Question: I want to build an activity with the following design. Up until now I just used relative and linear layouts.
Is it possible to make the following design with this group views or should I be useing something else?

I want to put some animations on the shapes no.2 and no.3 but not the "text1" and "text2".
What should I do? Is it possible to design this only in my xml file or should I be doing some work in my java code?
* just the colored part is the layout , the numbers and the arrows are not part of it.
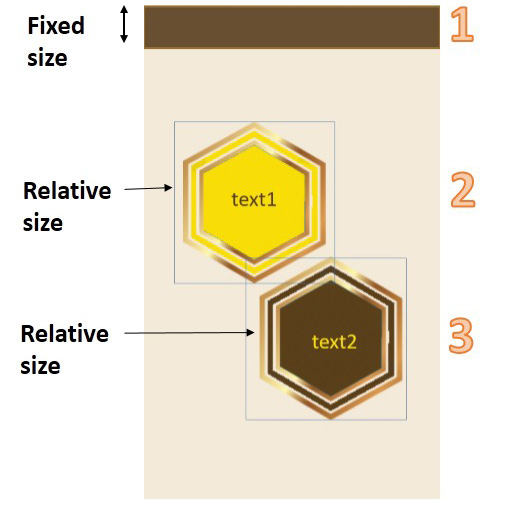
Answer: This is what I did, I used 3 invisible views to help me put my imageviews where I want them.
As for the sizes, I will use "dimens.xml" and different values for different screen sizes.
'''
<RelativeLayout xmlns:android="http://schemas.android.com/apk/res/android"
xmlns:tools="http://schemas.android.com/tools"
android:layout_width="match_parent"
android:layout_height="match_parent"
android:background="@color/background" >
<View
android:id="@+id/center"
android:layout_width="60dp"
android:layout_height="60dp"
android:layout_centerInParent="true"
android:visibility="invisible" />
<view
android:id="@+id/up"
android:layout_width="1dp"
android:layout_height="1dp"
android:layout_above="@id/center"
android:layout_toRightOf="@id/center"/>
<view
android:id="@+id/down"
android:layout_width="1dp"
android:layout_height="1dp"
android:layout_below="@id/center"
android:layout_toLeftOf="@id/center"/>
<ImageView
android:id="@+id/p_button"
android:layout_width="150dp"
android:layout_height="150dp"
android:layout_above="@id/down"
android:layout_toLeftOf="@id/up"
android:src="@drawable/p"
tools:ignore="ContentDescription" />
<ImageView
android:id="@+id/s_button"
android:layout_width="150dp"
android:layout_height="150dp"
android:layout_below="@id/up"
android:layout_toRightOf="@id/down"
android:src="@drawable/s"
tools:ignore="ContentDescription" />
'''